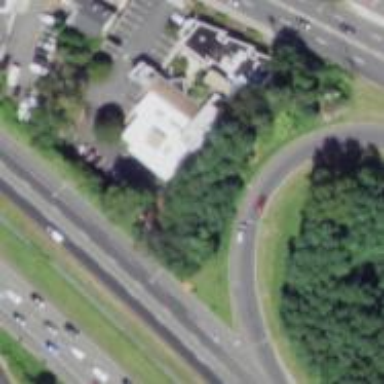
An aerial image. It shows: Building serving as veterinary clinic.